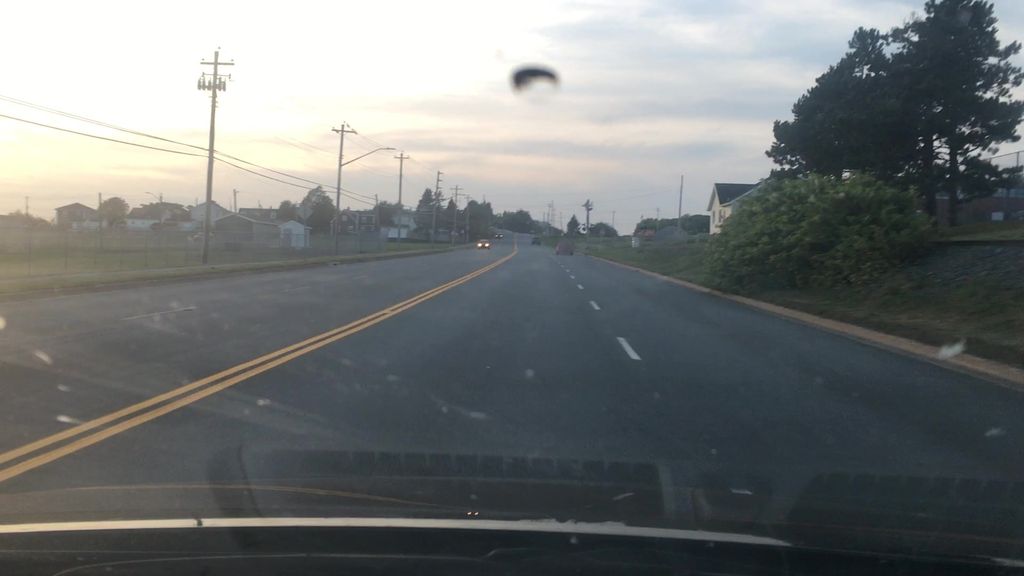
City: halifax